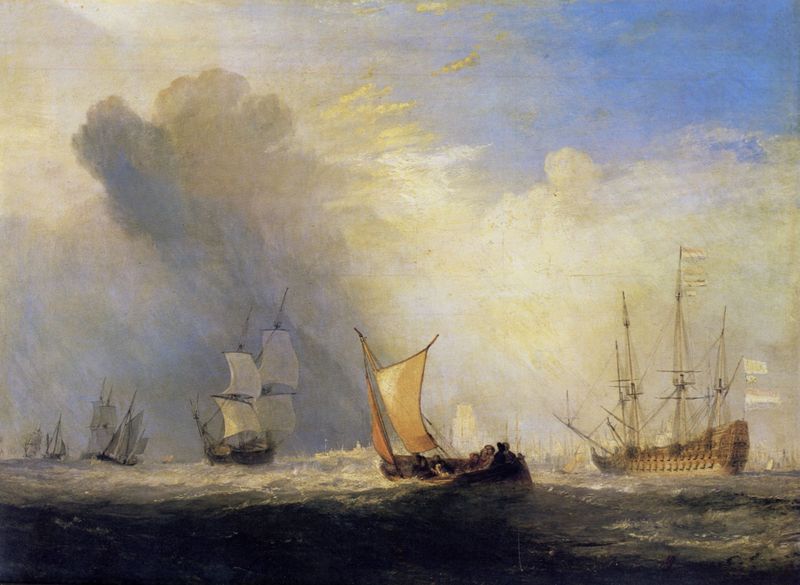
Titel: Rotterdam Fähre
Künstler: William Turner
Standort: Washington (District of Columbia)
Institution: National Gallery of Art
Schlagwörter: blau, dunkel, feuer, gemälde, gewitter, himmel, meer, schatten, wasser, weiß, wolken, aquarell, gelb, grün, impressionismus, landschaft, menschen, ocker, see, stadt, frankreich, grau, hell, licht, männer, schwarz, türkis, wolke, beige, holland, niederlande, horizont, natur, wind, sonne, england, rechts, schön, boot, boote, handel, spanien, gischt, klar, schiff, schiffe, segel, segelboot, segelschiffe, sommer, welle, wellen, fahnen, fahne, mast, segelschiff, sonnenlicht, hafen, masten, atlantik, constable, krieg, schlacht, seestück, sturm, stürmisch, turner, untergang, unwetter, wellengang, wetter, wogen, lciht, schoner, fregatte, segelboote, takelage, ozean, regen, kanone, links, gewitterwolken, wimpel, regatta, seegang, seefahrt, rau, dramatik, ockr, kanonen, fähre, flaggen, flotte, maste, drake, unruhig, tosen, de vlieger, gefecht, rückkehr, regatte, seeschlacht, zweimaster, hafeneinfahrt, mannschaft, maritim, mischtechnik, seeleute, dreimaster, william, barke, galeere, rettungsboot, armada, william turner, rah, pirat, kriegsschiff, seekrieg, aramda, fock, francis drake, franvis, john constable, kampfschiffe, kanonenboot, kränkung, mastschiffe, ragatte, raleigh, raumtefe, rettungsschiff, rigatta, schonne, sonnenschnein, spanische, takelung, unterschied, untiefe, viermaster, ärmelkanal, kogge, einmast